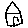
Label: house